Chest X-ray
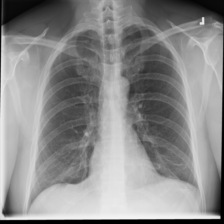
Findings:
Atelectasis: negative
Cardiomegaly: negative
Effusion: negative
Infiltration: negative
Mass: negative
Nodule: negative
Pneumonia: negative
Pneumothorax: negative
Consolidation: negative
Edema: negative
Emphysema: negative
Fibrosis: negative
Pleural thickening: negative
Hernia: negative